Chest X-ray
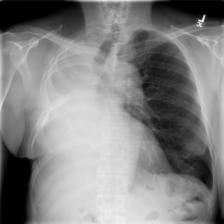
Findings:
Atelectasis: negative
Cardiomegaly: negative
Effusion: negative
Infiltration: negative
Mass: negative
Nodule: negative
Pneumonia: negative
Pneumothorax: negative
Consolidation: negative
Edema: negative
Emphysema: negative
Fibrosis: negative
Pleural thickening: negative
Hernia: negative